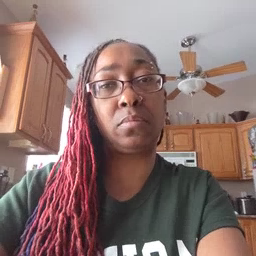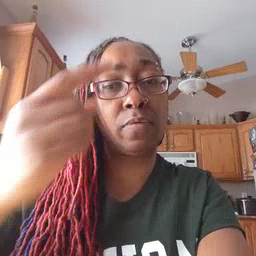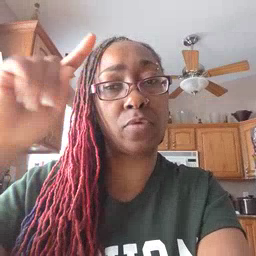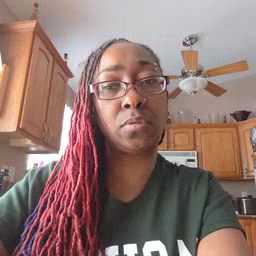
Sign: for